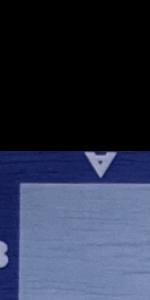
Label: Empty